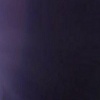
Label: space